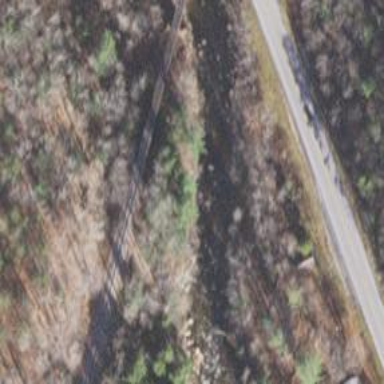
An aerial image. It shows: Bridge over railway line.